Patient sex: M
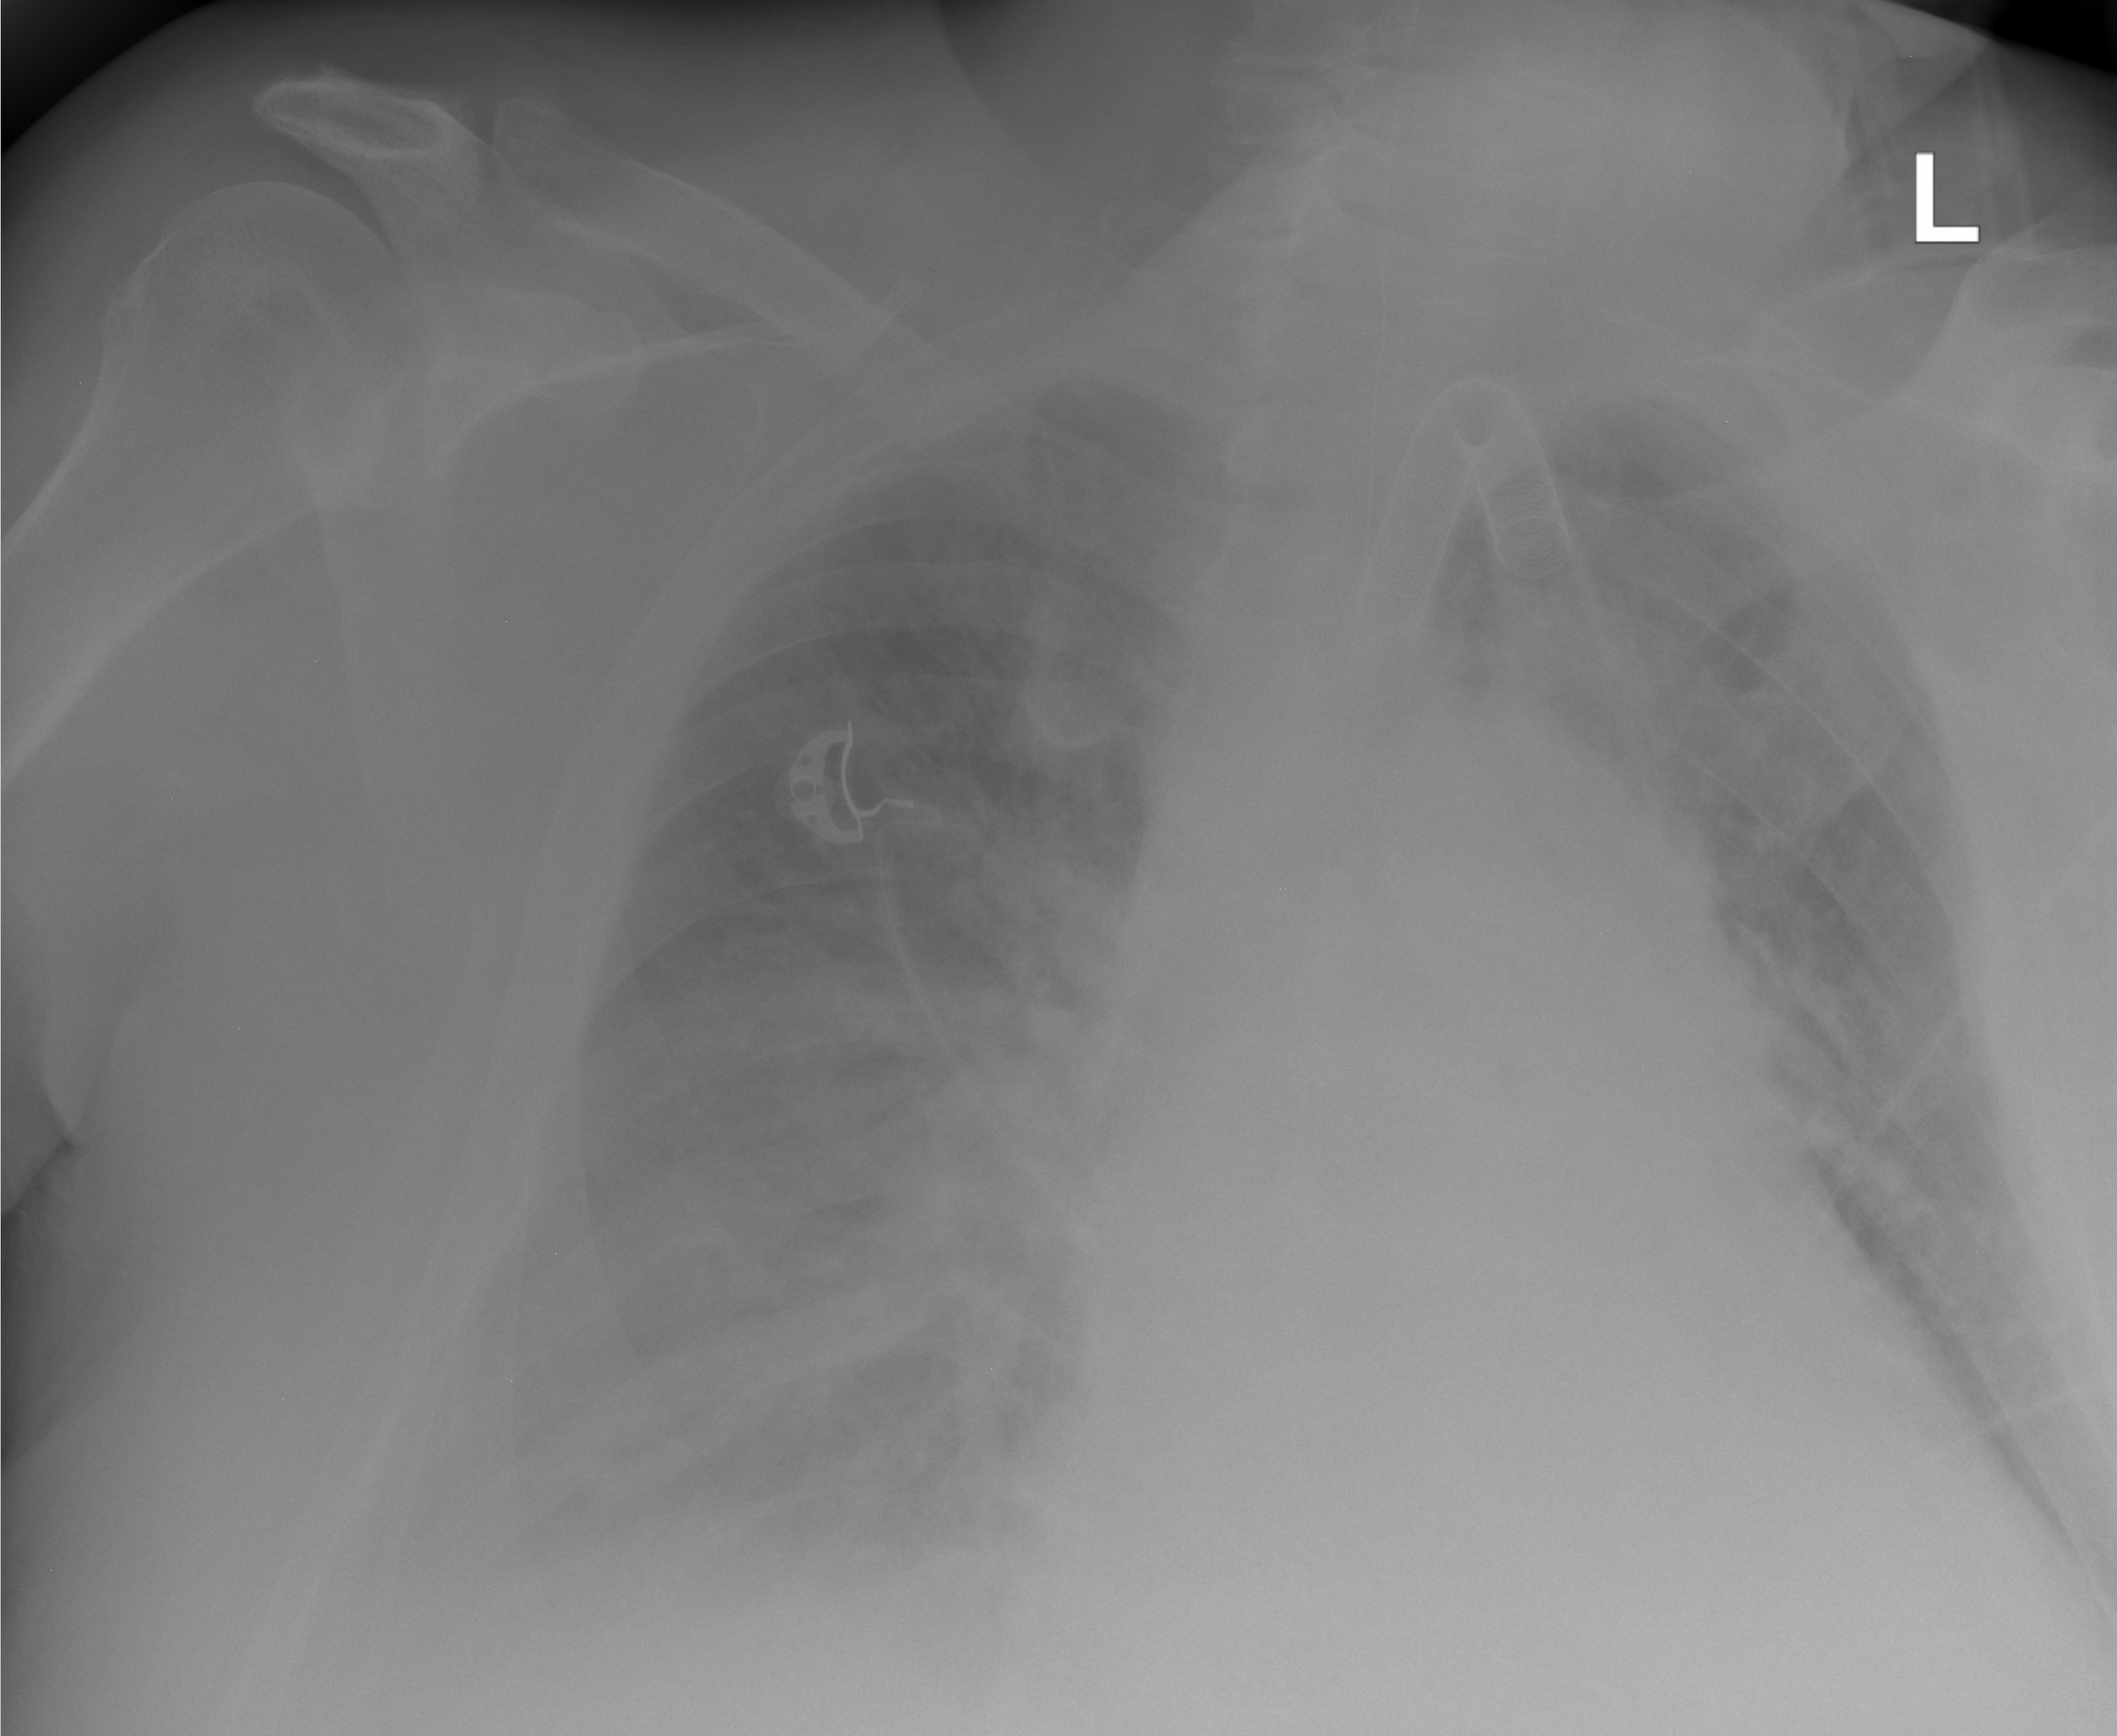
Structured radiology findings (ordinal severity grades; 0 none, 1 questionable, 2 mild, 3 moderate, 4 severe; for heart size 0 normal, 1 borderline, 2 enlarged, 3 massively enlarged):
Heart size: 2
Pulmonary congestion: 2
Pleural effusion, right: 3
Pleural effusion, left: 2
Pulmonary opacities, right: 0
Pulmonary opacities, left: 0
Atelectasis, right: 2
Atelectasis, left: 0